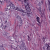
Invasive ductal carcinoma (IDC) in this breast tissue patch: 1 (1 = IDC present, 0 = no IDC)